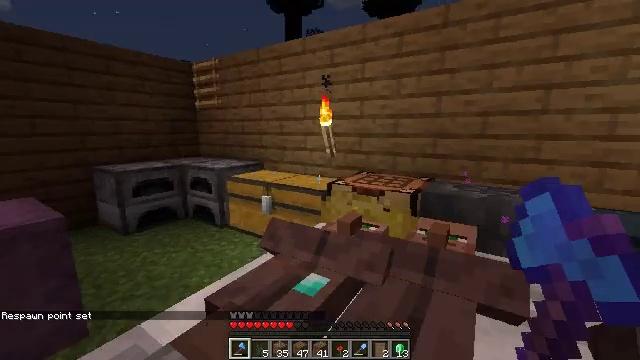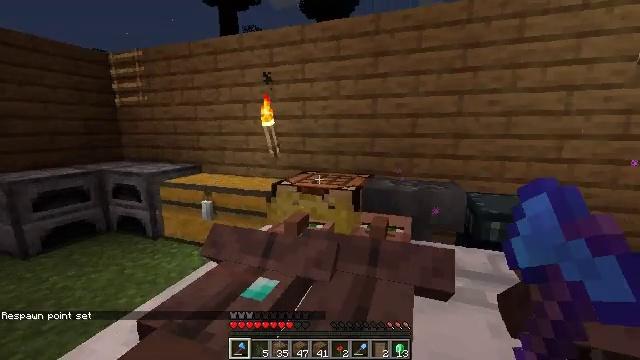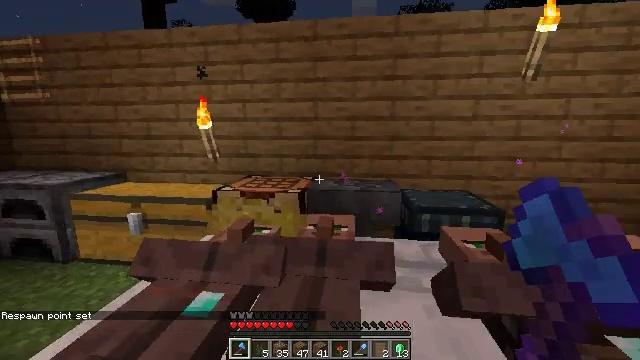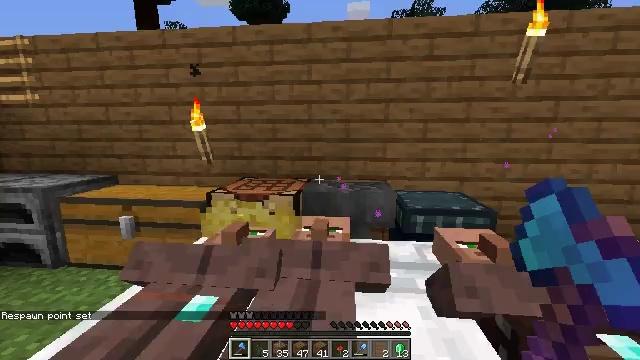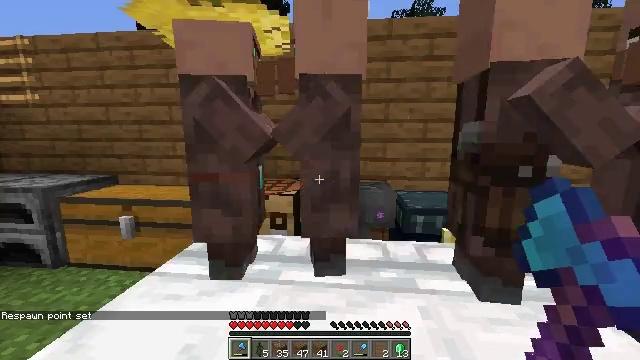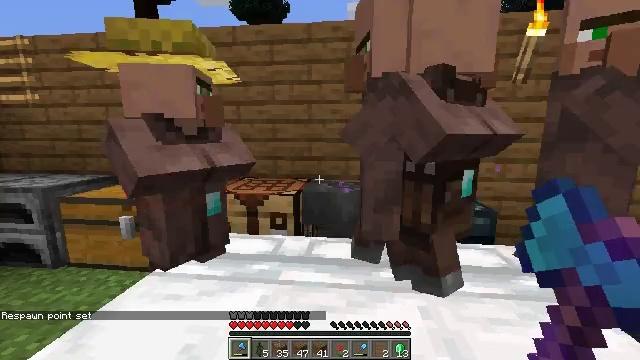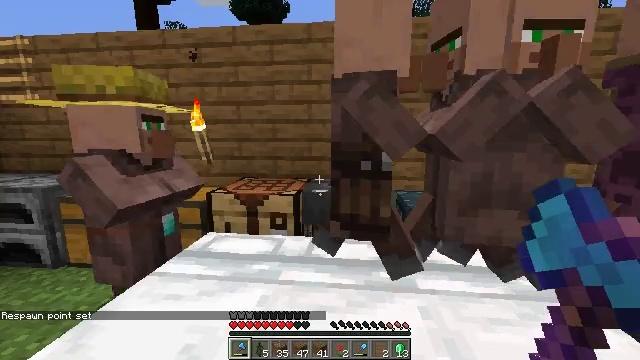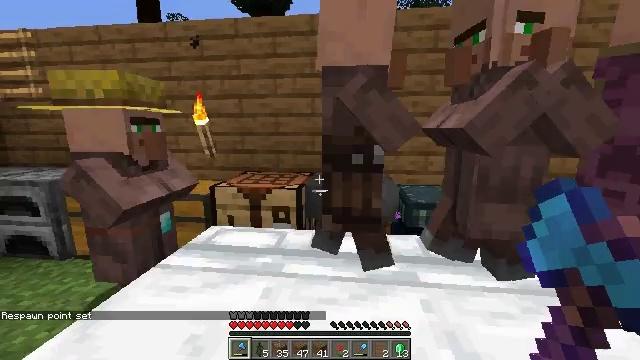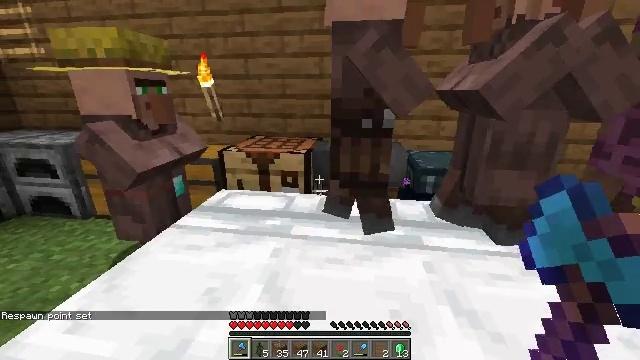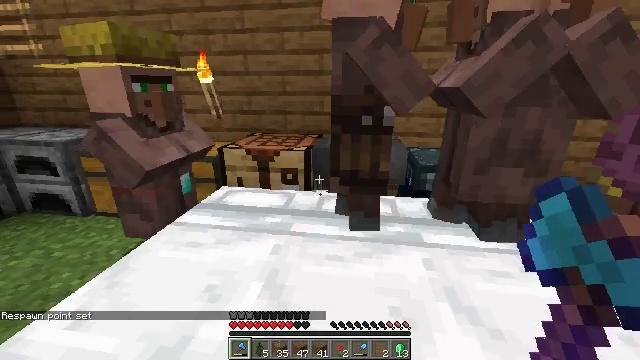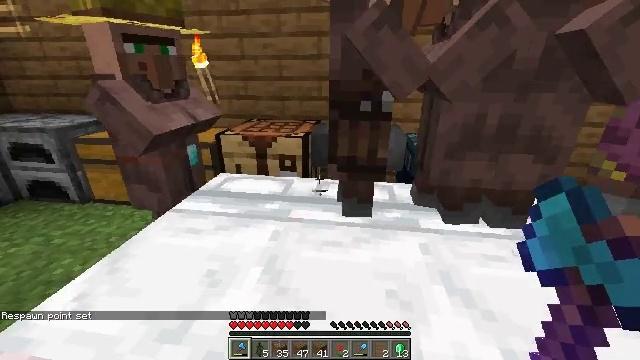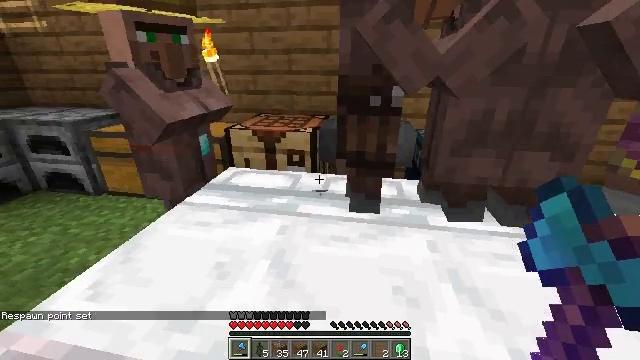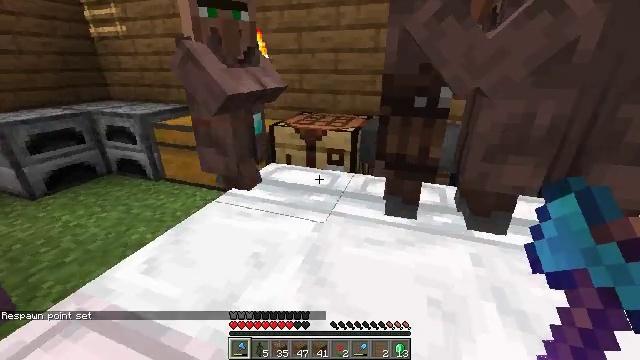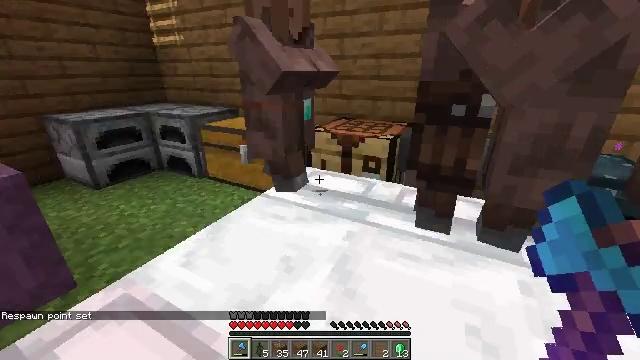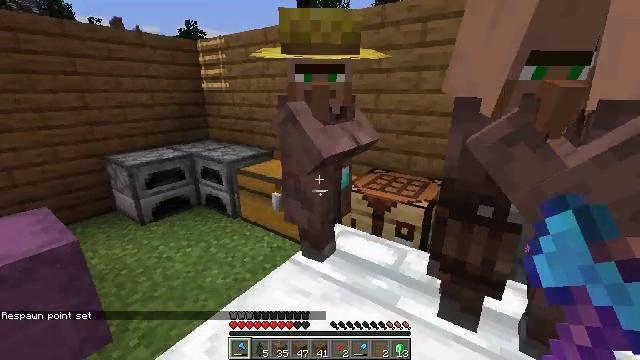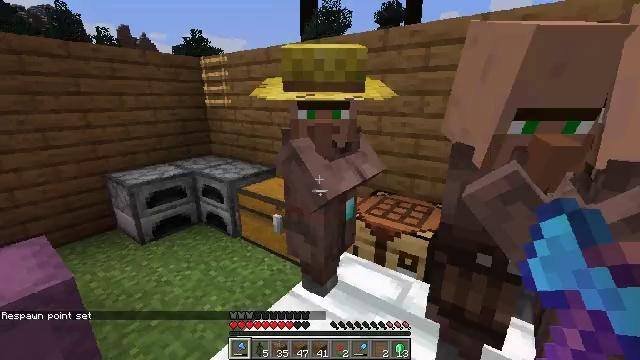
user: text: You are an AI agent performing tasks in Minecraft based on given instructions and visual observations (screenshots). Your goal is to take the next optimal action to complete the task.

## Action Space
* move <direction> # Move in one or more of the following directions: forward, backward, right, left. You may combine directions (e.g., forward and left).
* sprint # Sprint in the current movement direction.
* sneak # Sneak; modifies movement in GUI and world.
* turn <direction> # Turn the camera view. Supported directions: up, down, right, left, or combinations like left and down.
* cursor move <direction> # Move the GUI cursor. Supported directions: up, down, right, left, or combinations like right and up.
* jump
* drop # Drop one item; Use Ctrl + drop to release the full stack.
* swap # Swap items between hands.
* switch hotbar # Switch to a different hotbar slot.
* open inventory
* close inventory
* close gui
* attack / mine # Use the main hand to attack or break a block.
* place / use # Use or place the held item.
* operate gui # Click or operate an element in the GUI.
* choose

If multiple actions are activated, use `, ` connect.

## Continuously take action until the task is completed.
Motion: motion action
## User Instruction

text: Get a golden carrot crafted with gold nuggets and a carrot.
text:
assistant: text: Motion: turn right
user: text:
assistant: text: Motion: turn right
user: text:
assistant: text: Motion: turn right
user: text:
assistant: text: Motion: no_op
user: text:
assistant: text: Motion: no_op
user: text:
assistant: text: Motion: no_op
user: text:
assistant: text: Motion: turn down
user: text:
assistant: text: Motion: turn left and down
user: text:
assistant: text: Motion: no_op
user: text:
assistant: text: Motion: turn down
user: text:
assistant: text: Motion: turn left and down
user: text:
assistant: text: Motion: turn left
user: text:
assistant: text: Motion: move forward, turn left and up
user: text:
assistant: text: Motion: move forward, turn left and up
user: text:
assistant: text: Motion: move forward, turn up
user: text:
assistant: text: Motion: move forward
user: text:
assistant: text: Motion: move forward
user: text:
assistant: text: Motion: move forward, use / place
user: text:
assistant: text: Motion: move forward, use / place
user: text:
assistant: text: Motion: turn right, use / place
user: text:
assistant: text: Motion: turn right, use / place
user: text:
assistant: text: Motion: use / place
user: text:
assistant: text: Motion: cursor move left, open gui
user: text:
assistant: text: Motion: cursor move right
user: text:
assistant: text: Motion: no_op
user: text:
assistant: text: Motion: no_op
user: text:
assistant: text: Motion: no_op
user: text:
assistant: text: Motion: cursor move left
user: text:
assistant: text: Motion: cursor move left and down
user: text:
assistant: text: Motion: no_op